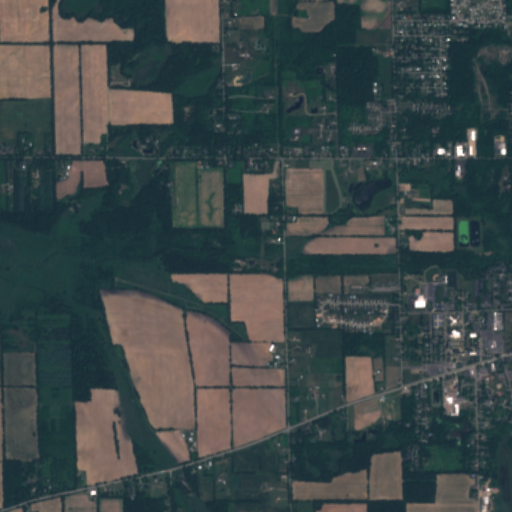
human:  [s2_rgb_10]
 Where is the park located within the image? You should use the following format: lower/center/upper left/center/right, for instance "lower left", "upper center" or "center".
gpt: The park is located in the lower right of the image.
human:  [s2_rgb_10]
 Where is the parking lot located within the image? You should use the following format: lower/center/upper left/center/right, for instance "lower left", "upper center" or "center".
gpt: The parking lot is located in the lower right of the image.
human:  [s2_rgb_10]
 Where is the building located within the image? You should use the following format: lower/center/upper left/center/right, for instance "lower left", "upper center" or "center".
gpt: The building is located in the lower right of the image.
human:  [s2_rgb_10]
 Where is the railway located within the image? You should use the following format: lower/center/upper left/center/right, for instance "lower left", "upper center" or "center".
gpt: The railway is located in the upper of the image.
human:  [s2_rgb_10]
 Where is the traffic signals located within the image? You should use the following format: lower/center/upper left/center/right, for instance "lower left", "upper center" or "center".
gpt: The traffic signals is located in the lower right of the image.
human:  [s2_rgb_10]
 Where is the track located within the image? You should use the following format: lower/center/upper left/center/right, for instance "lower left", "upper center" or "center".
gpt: There is no track in the image.